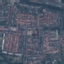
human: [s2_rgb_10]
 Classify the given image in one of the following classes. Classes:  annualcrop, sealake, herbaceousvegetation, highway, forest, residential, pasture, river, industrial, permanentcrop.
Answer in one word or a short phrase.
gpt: Residential